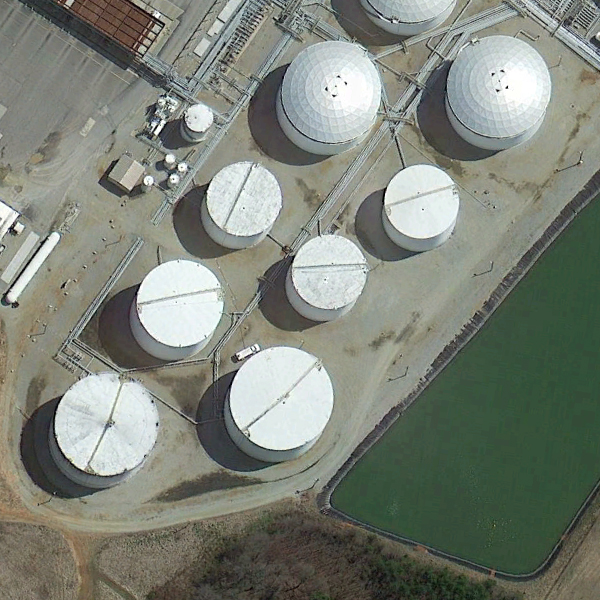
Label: StorageTanks